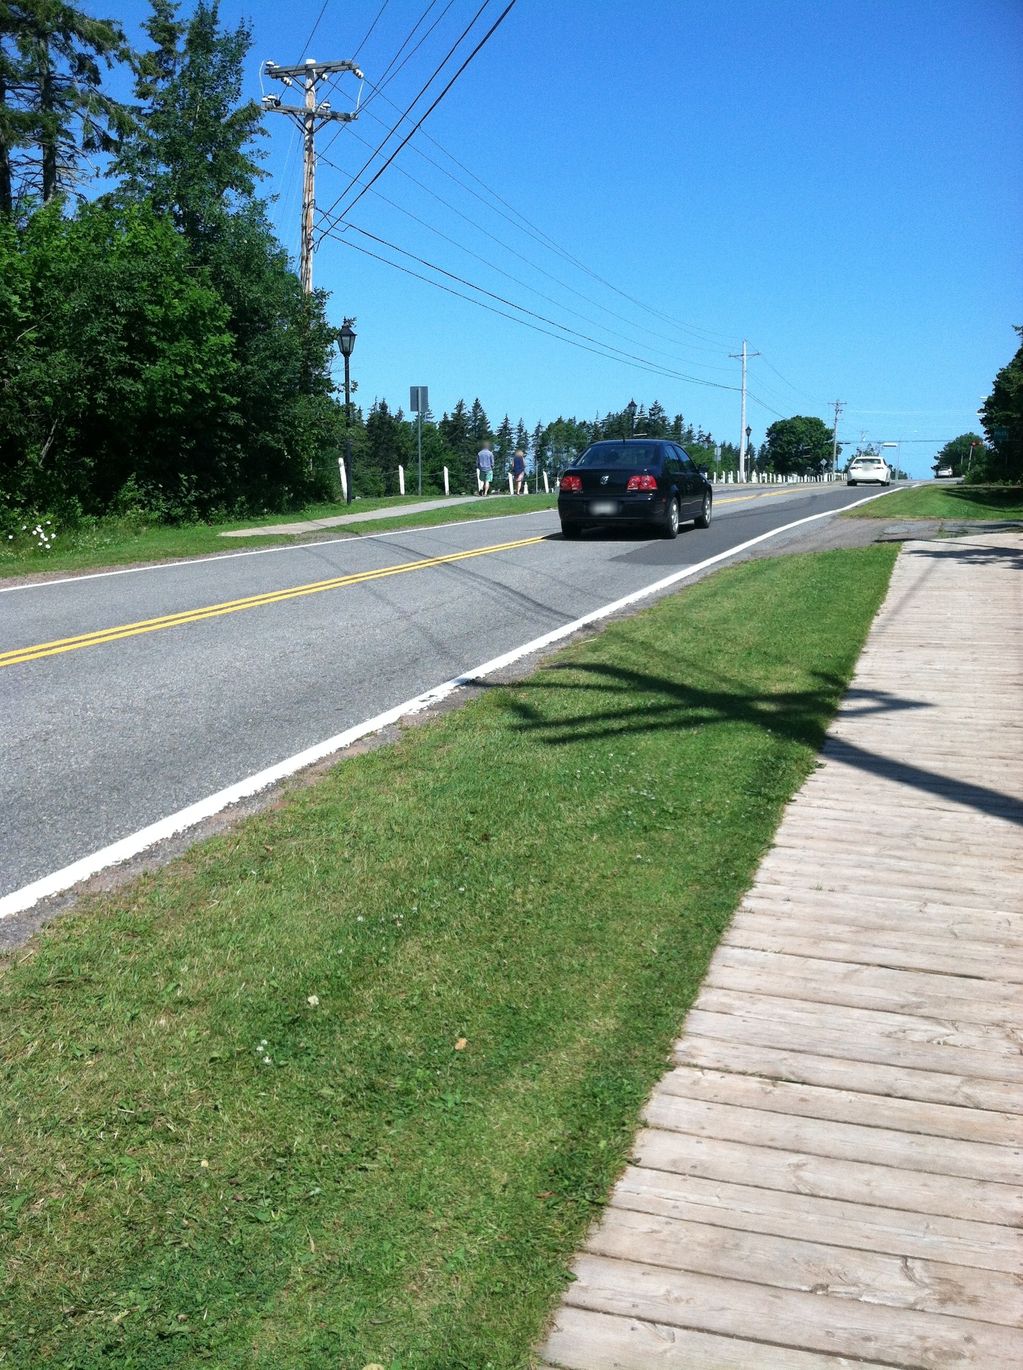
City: charlottetown